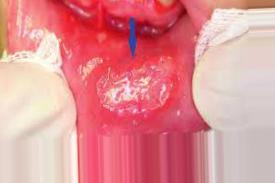
Condition: Mouth Ulcer